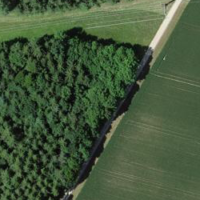
EUNIS habitat code: 44
Species observed at this site:
Stellaria graminea